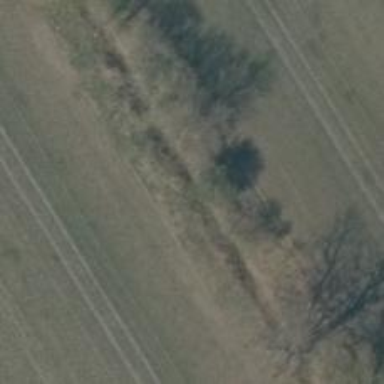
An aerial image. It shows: Row of deciduous broadleaved trees.